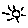
Label: sun